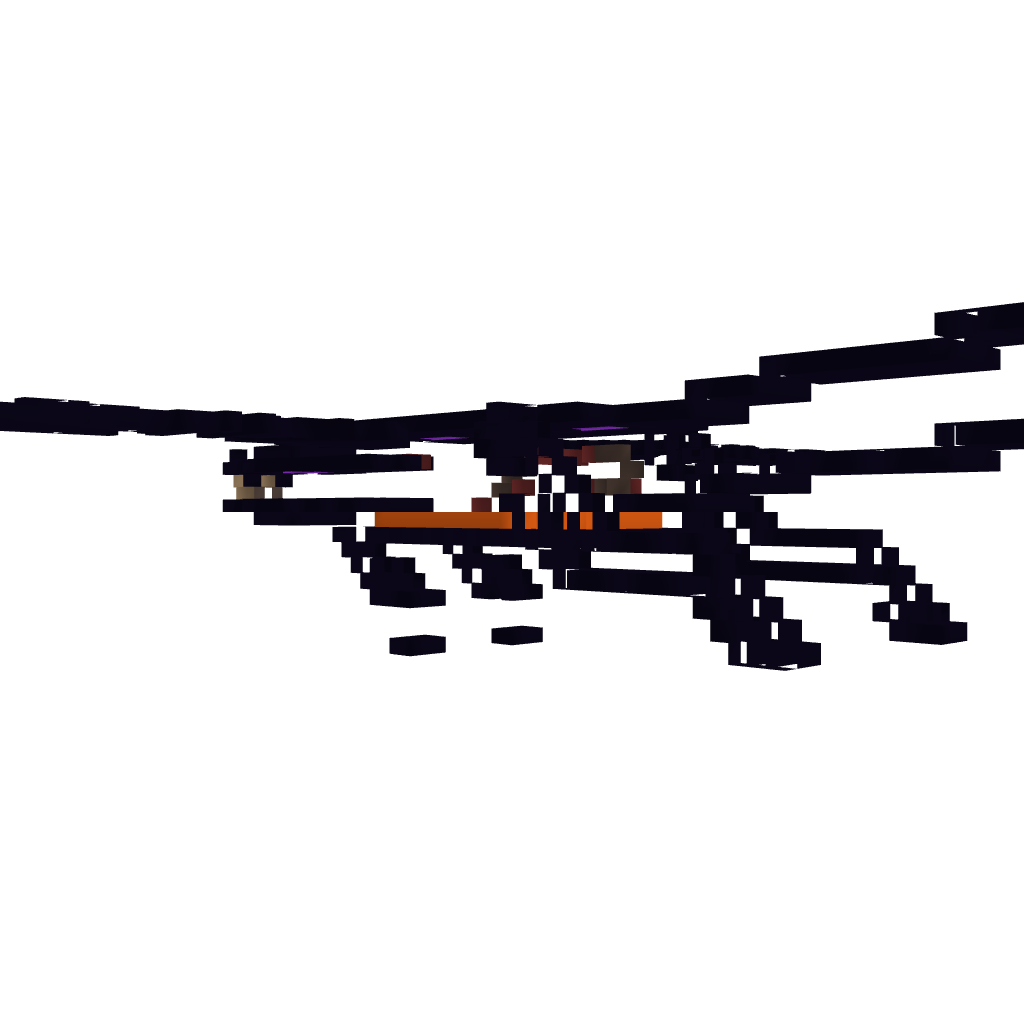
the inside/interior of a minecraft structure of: Big Enderdragon Parkour